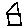
Label: house